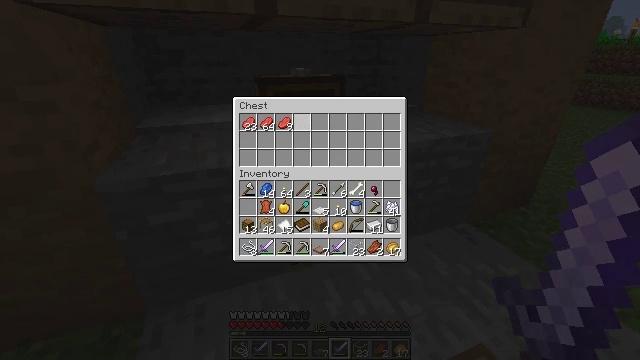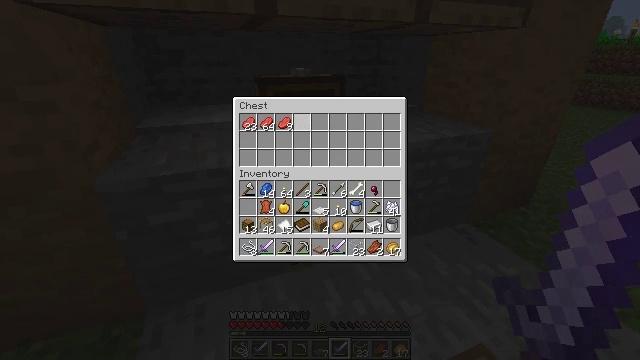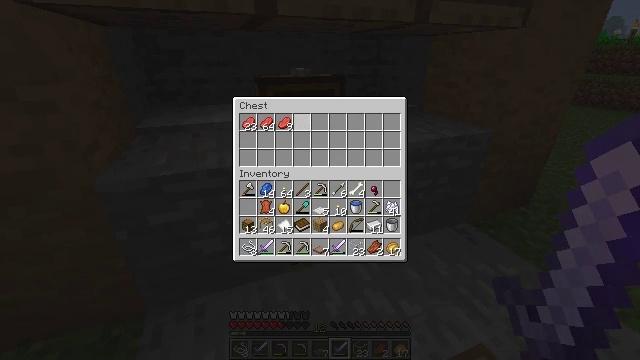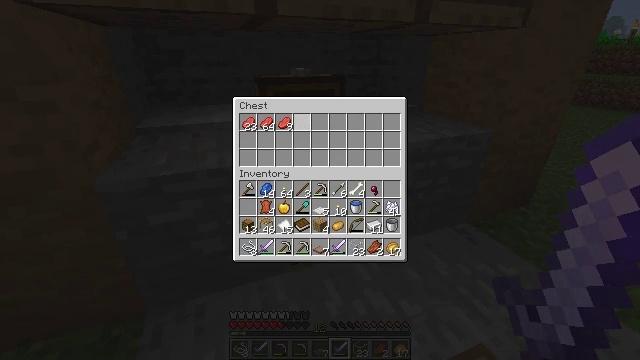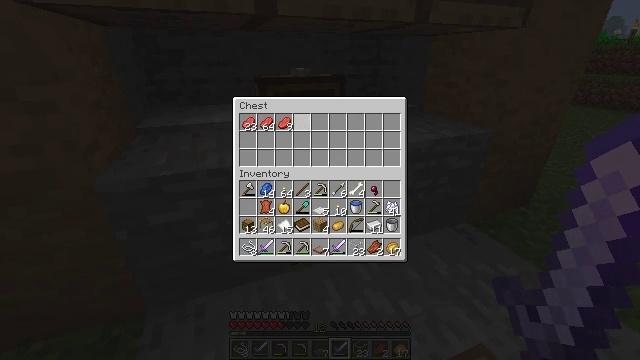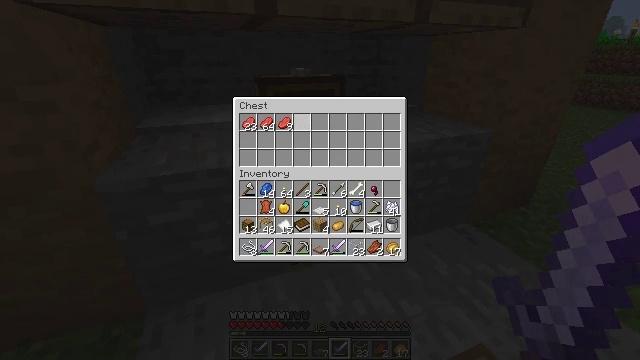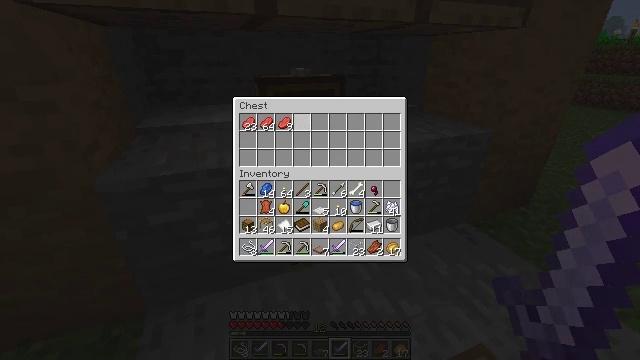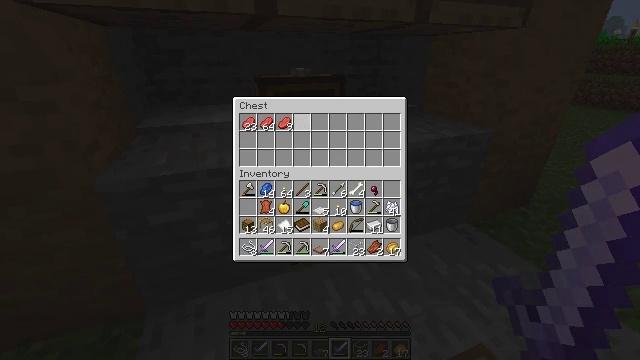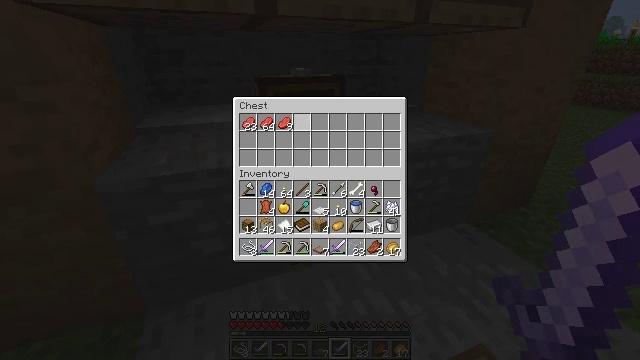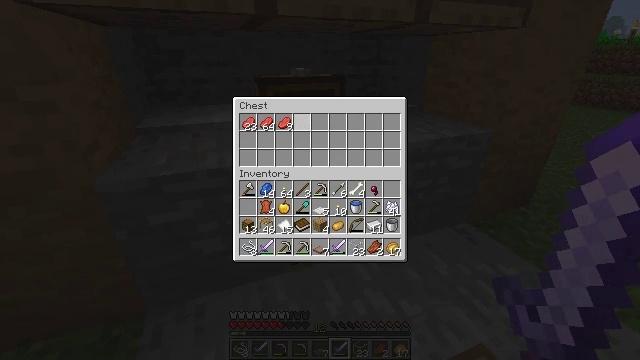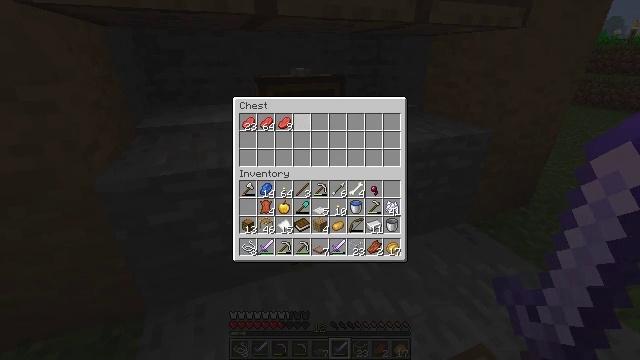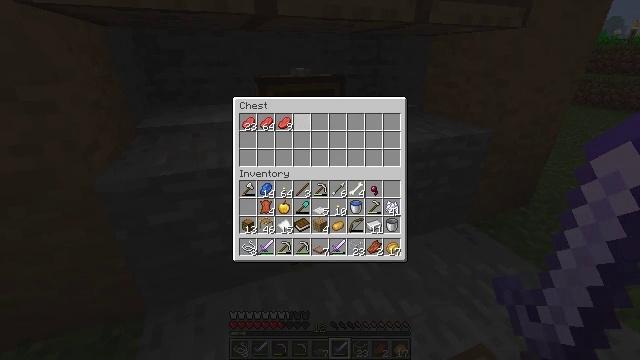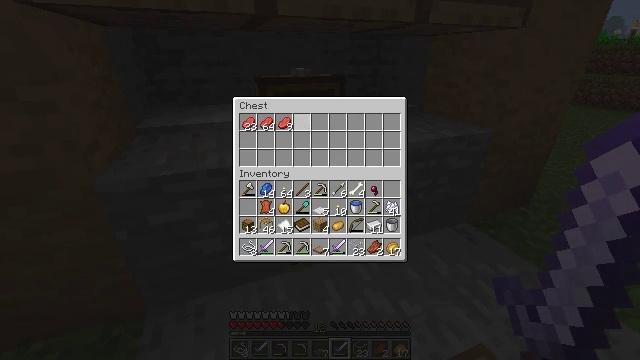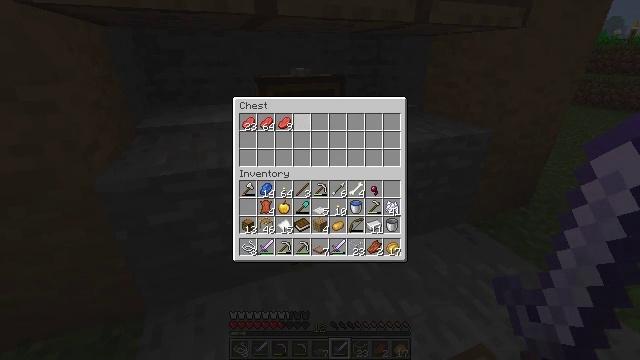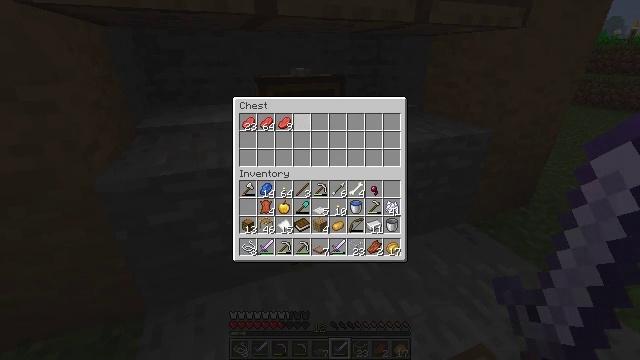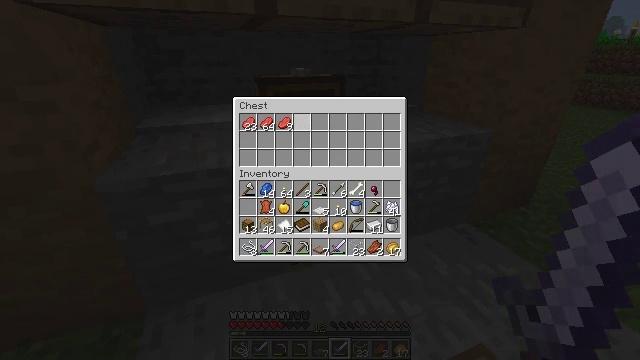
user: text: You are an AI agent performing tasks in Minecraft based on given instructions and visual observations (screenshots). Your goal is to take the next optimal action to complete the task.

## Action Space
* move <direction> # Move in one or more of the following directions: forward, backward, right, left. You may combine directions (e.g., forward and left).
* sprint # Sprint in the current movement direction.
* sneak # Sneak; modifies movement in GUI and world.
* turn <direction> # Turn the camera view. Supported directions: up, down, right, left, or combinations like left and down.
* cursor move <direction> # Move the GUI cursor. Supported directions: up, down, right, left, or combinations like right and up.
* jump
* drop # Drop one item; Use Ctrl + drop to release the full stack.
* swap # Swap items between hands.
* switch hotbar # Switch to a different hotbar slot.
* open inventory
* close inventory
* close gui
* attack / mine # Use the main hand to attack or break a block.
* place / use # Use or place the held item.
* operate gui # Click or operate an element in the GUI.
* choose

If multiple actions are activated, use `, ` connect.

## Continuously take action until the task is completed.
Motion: motion action
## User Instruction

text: Make a book by crafting it with paper and leather.
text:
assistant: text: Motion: no_op
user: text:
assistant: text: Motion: no_op
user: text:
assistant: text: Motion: no_op
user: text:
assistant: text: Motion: no_op
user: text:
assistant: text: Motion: no_op
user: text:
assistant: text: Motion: no_op
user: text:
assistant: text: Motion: no_op
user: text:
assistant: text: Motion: no_op
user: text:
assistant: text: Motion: no_op
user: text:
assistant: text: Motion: no_op
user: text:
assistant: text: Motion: no_op
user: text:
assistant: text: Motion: no_op
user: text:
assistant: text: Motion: no_op
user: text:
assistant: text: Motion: no_op
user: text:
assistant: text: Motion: no_op
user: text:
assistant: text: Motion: no_op
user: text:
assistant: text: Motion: no_op
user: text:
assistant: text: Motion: no_op
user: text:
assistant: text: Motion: no_op
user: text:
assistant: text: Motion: no_op
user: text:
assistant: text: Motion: no_op
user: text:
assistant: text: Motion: no_op
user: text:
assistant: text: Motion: no_op
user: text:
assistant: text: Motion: no_op
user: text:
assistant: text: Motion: no_op
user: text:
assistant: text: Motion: no_op
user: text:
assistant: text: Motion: no_op
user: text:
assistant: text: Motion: no_op
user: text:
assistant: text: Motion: no_op
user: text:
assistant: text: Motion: no_op